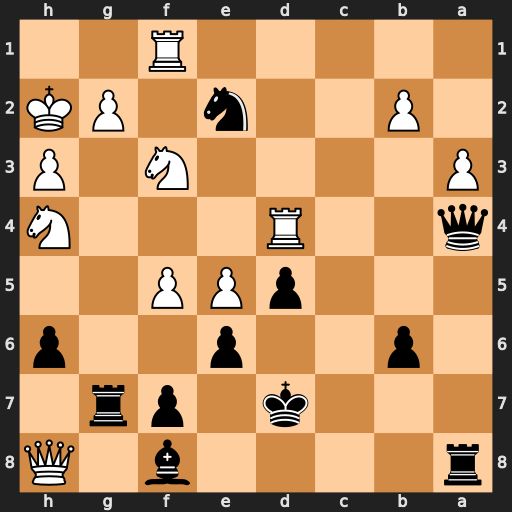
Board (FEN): r4b1Q/3k1pr1/1p2p2p/3pPP2/q2R3N/P4N1P/1P2n1PK/5R2
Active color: b
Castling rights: -
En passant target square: -
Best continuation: Nxd4 Nxd4 Qxd4